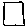
Label: square